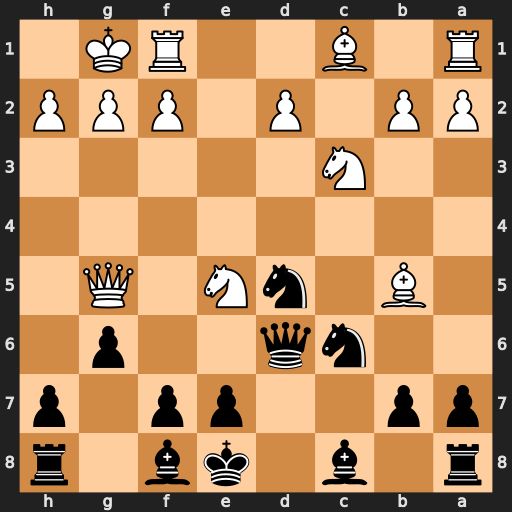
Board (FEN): r1b1kb1r/pp2pp1p/2nq2p1/1B1nN1Q1/8/2N5/PP1P1PPP/R1B2RK1
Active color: b
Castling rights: kq
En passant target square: -
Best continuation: Nxc3 dxc3 f6 Nc4 fxg5 Nxd6+ exd6